The image is an STFT spectrogram (time versus frequency) of a rotating-machine vibration signal. What is the most likely rotor condition (normal, misalignment, unbalance, looseness)?
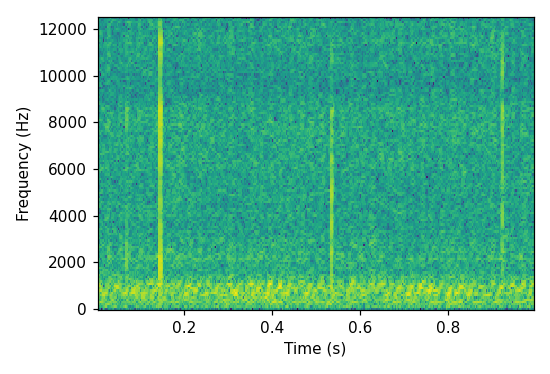
Answer: unbalance